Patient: sex M, age 75
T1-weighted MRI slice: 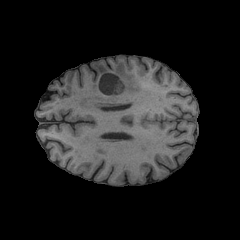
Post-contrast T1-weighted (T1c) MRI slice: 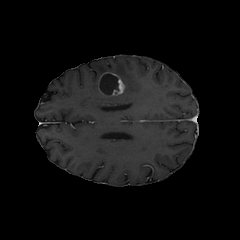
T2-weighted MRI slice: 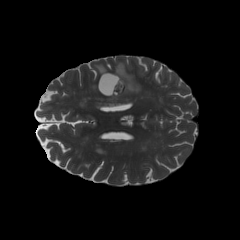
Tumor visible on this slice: yes
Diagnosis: Glioblastoma, IDH-wildtype
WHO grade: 4